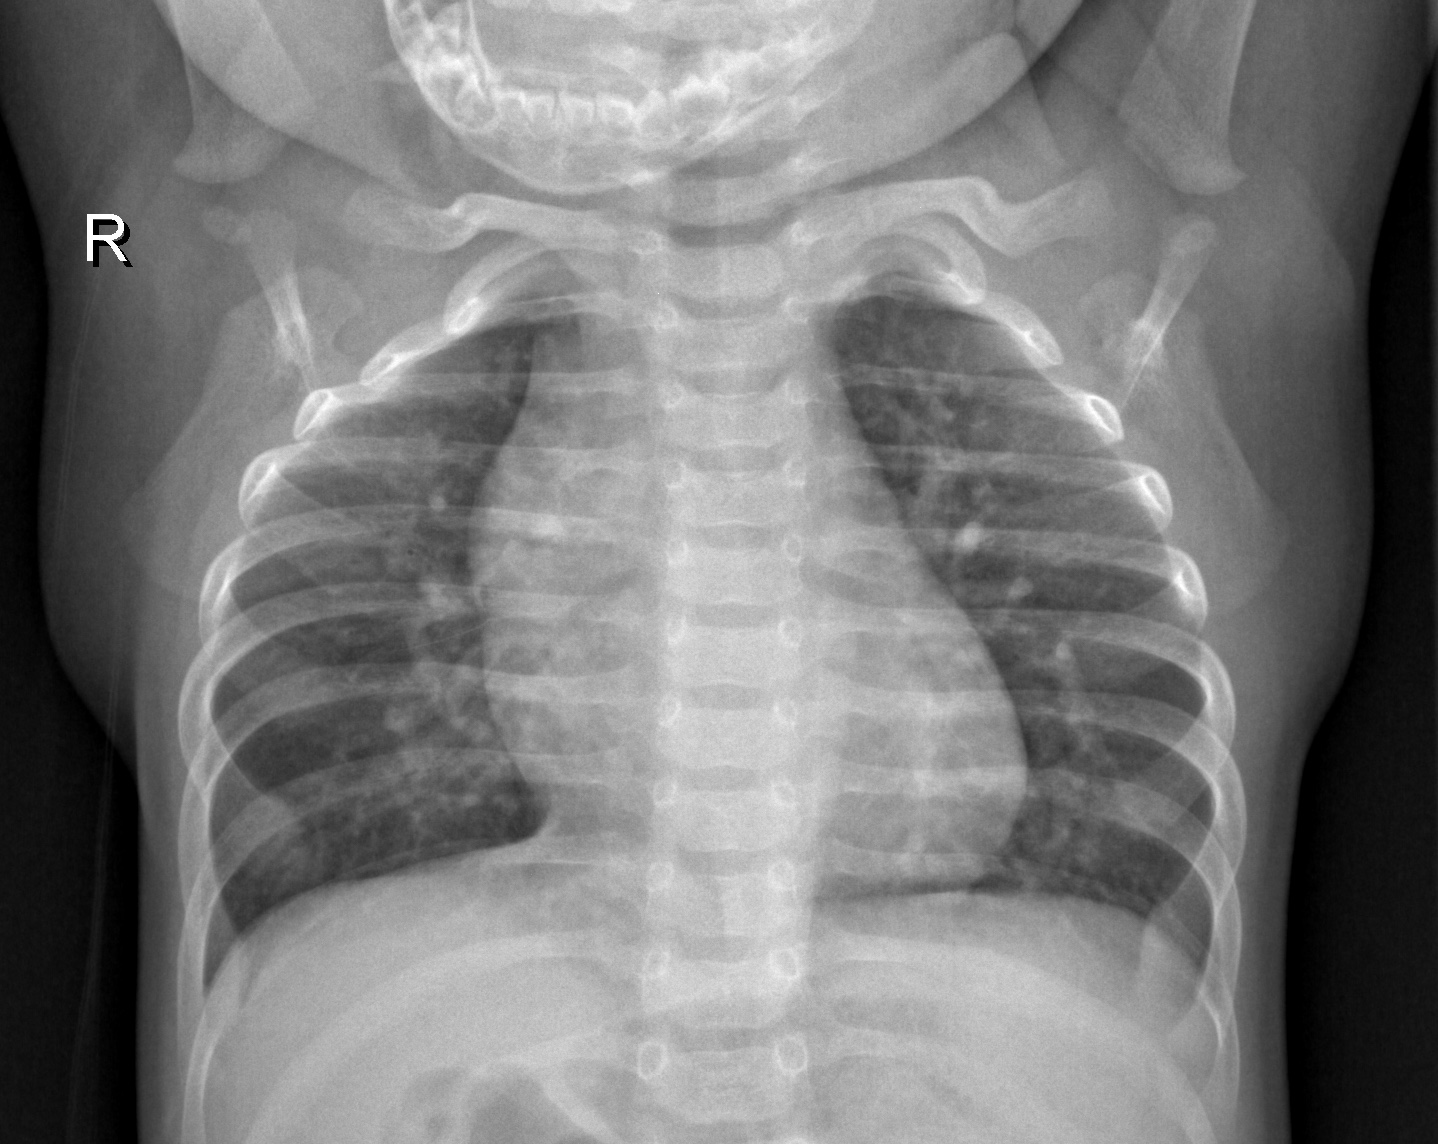
Diagnosis: NORMAL